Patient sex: F
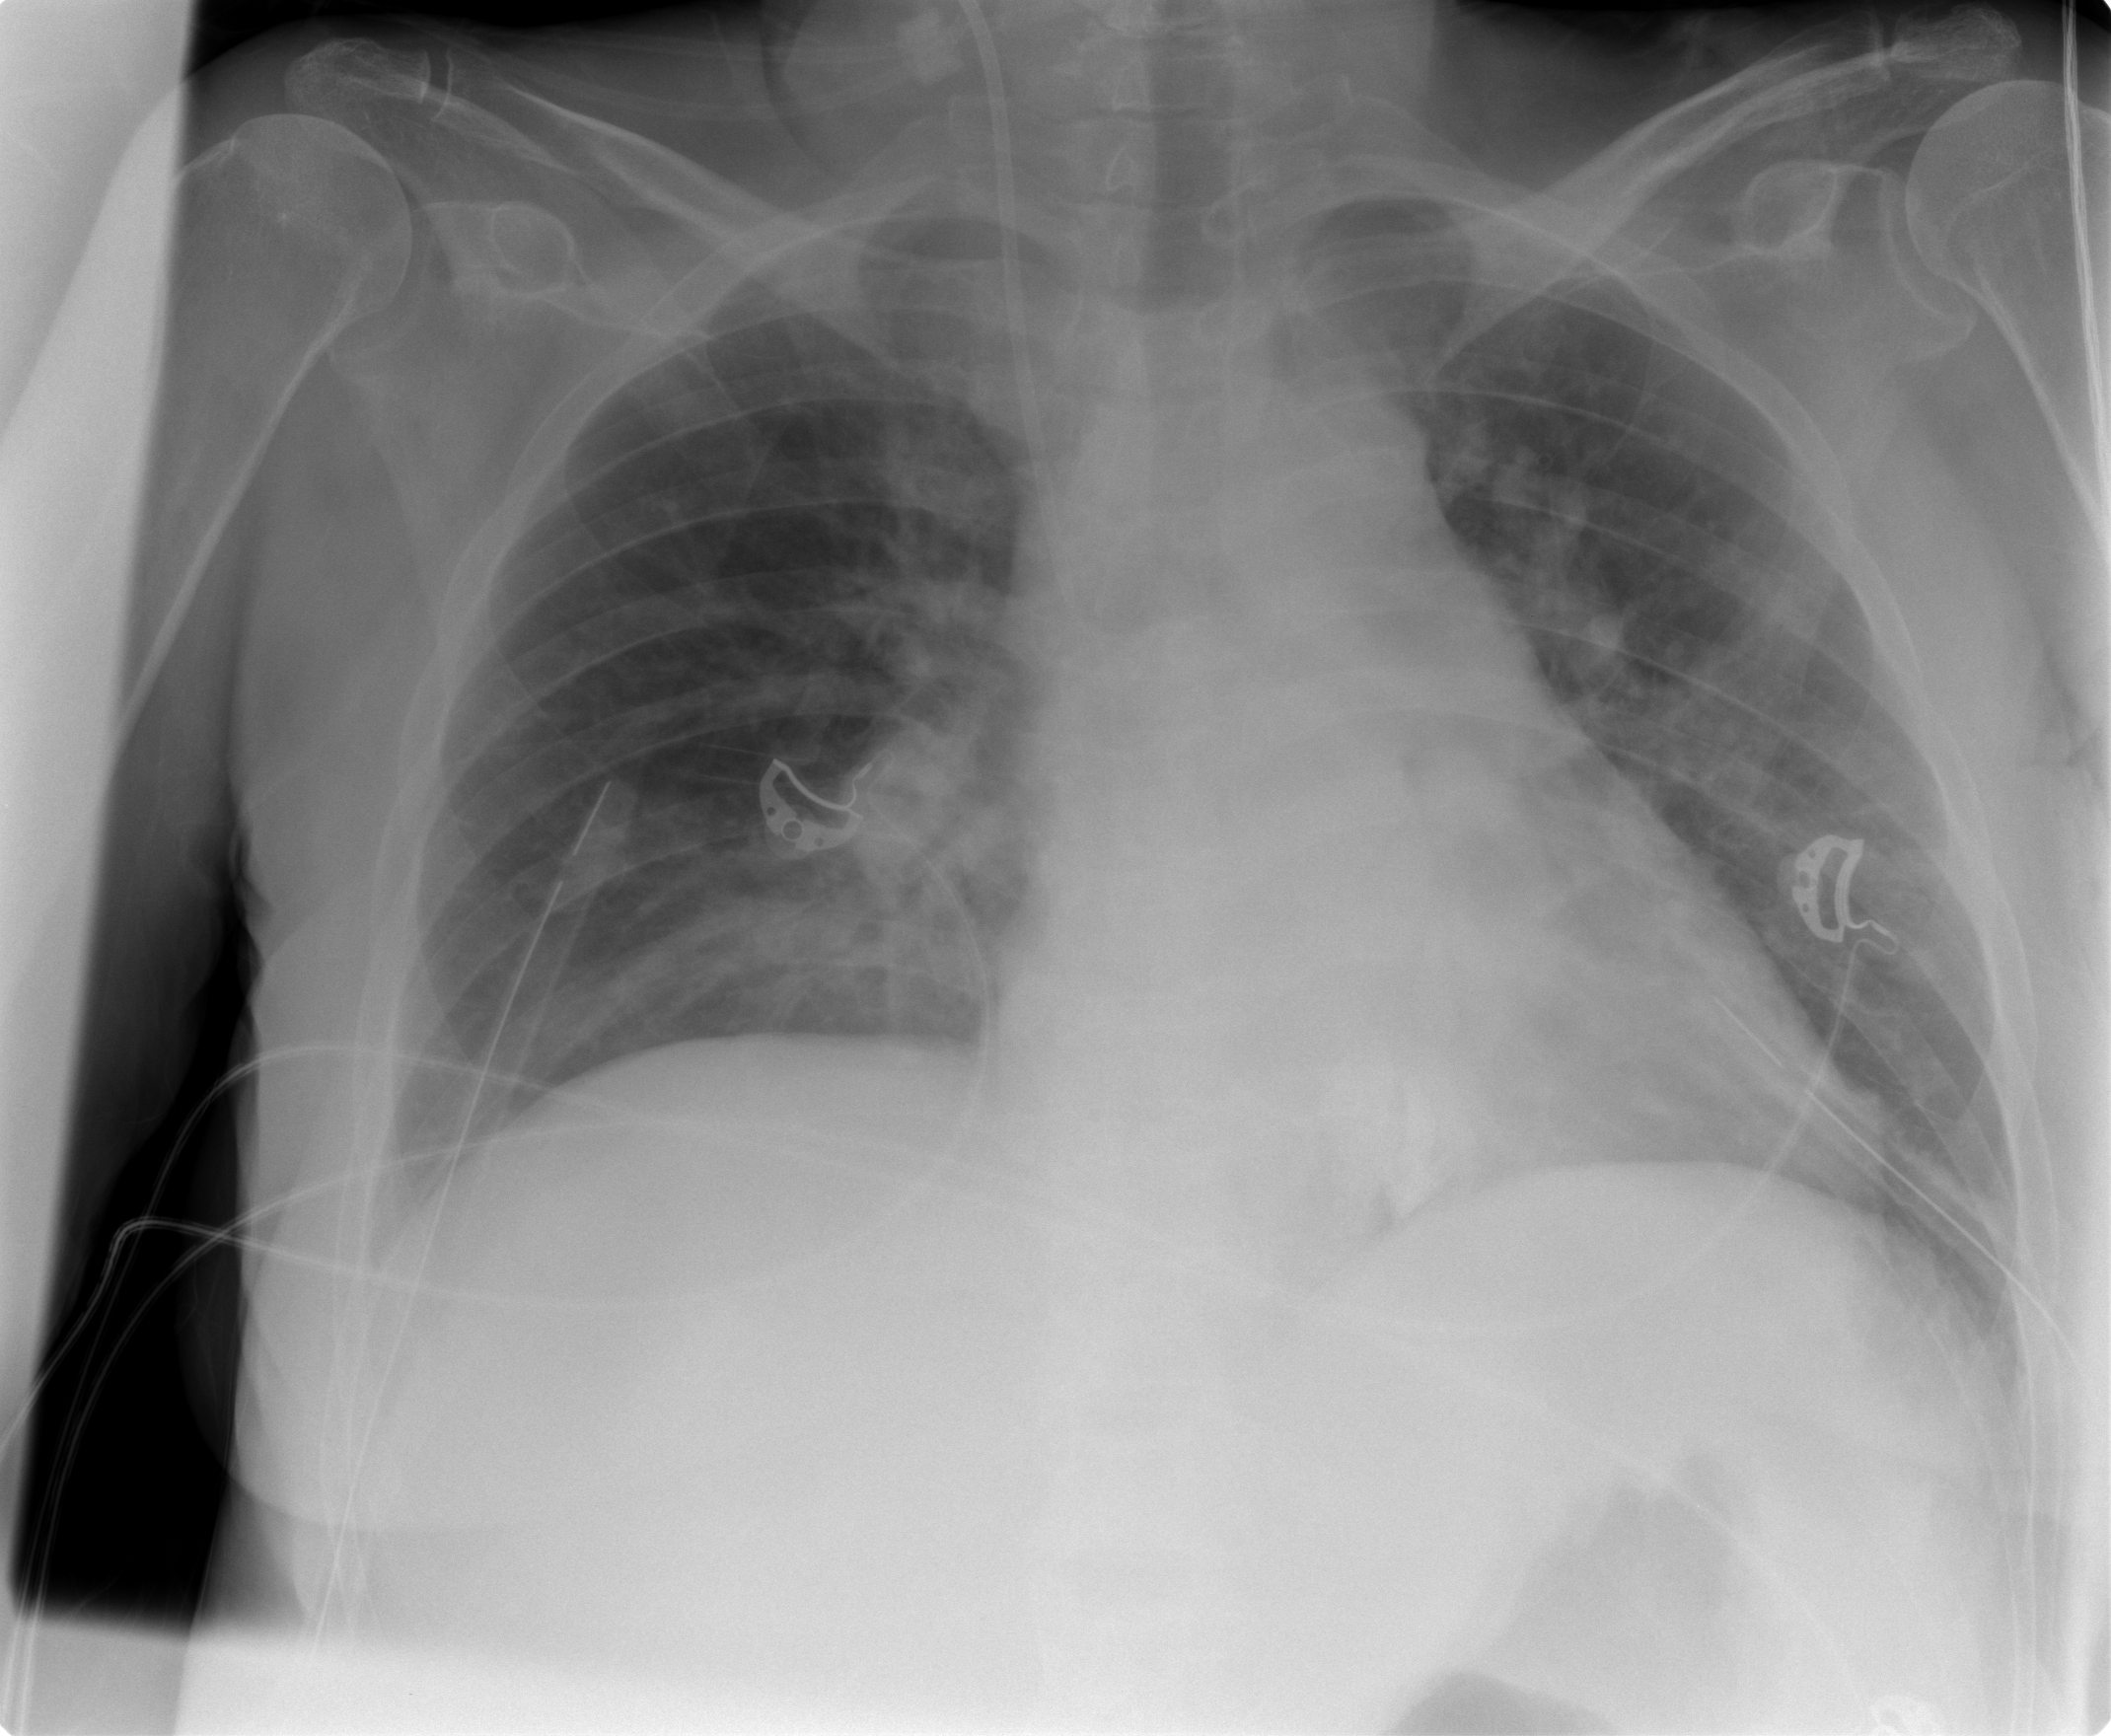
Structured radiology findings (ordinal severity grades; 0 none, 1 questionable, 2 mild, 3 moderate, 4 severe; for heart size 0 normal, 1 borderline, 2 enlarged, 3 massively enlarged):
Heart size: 0
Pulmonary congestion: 3
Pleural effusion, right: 0
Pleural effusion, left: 2
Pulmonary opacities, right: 2
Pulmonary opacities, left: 0
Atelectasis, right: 2
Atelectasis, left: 2